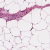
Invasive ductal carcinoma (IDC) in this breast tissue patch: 0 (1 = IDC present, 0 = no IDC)